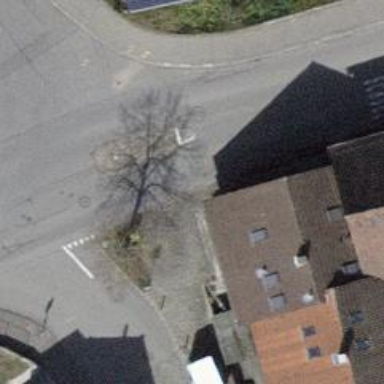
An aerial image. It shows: Post box is visible.